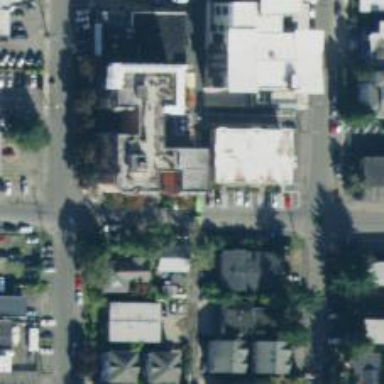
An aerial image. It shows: Alleyway designated as service road.